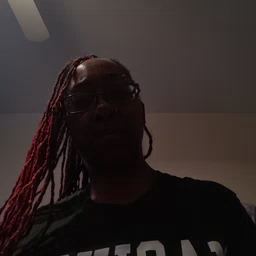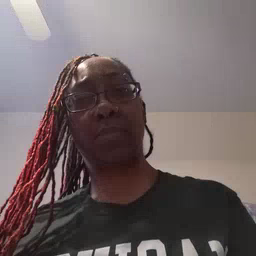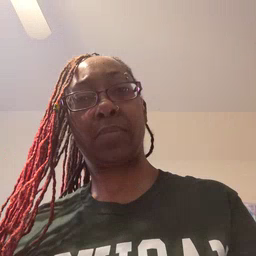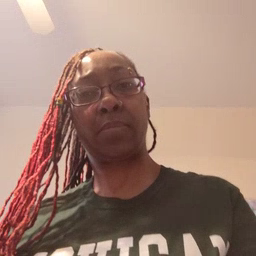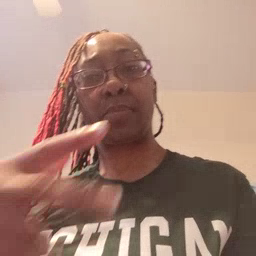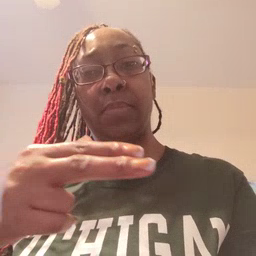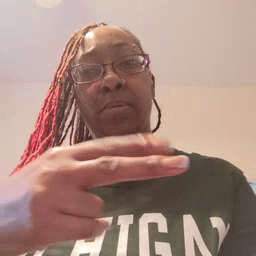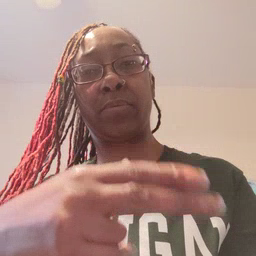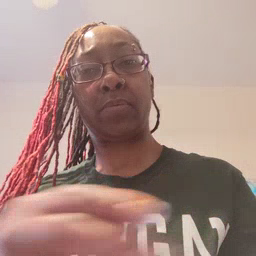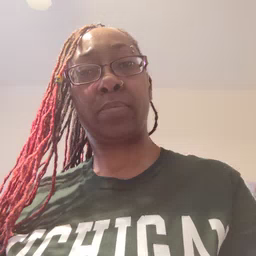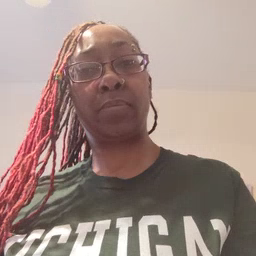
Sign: scissors